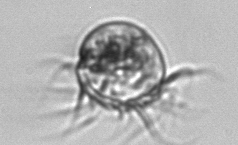
Label: Leegaardiella_ovalis